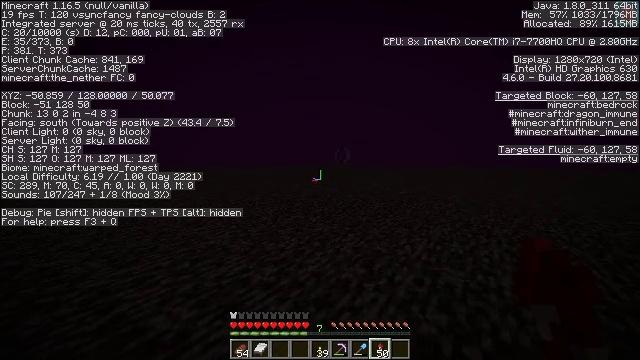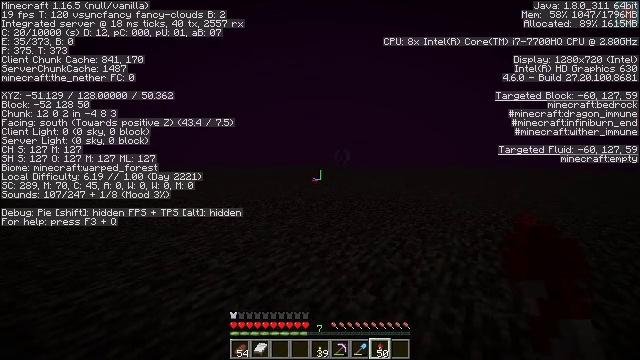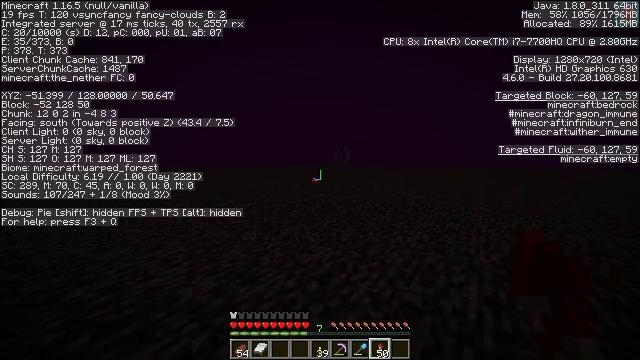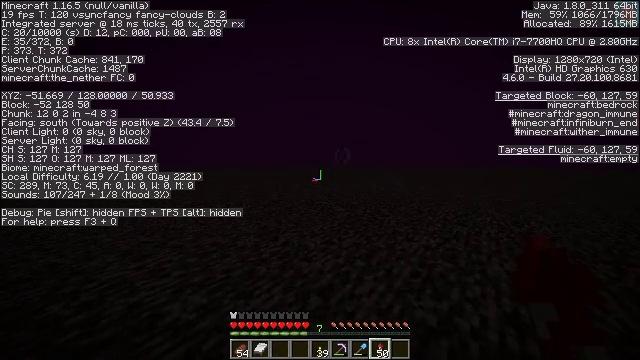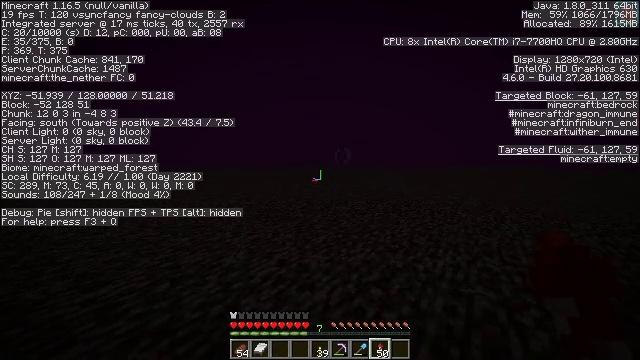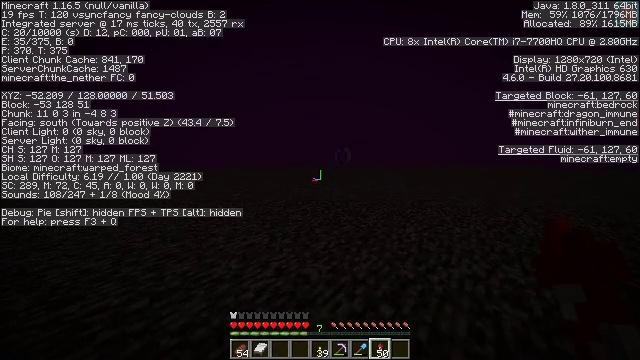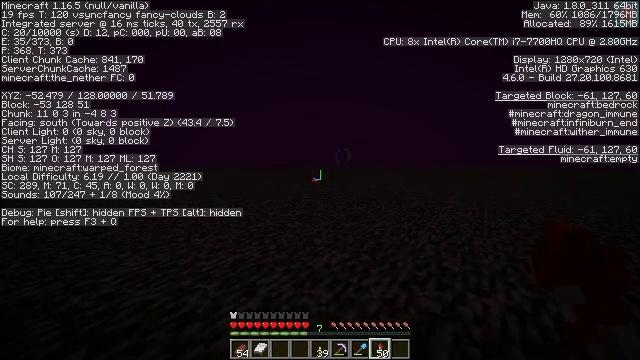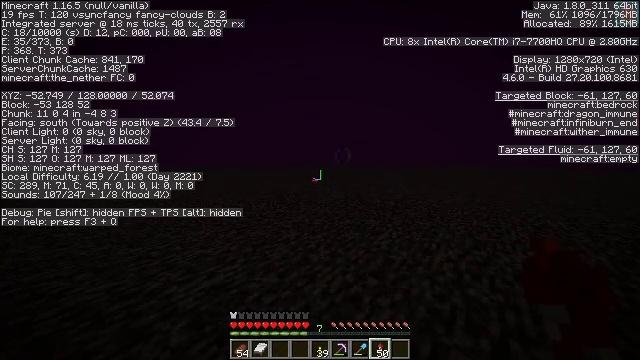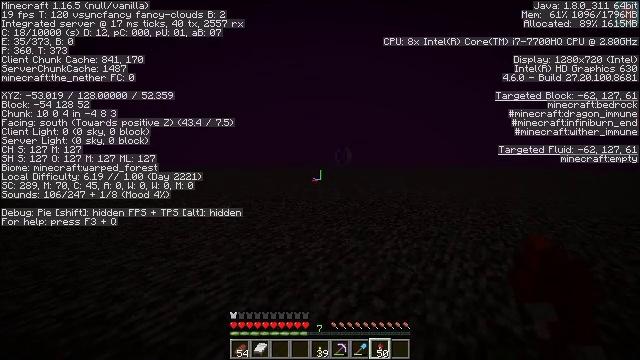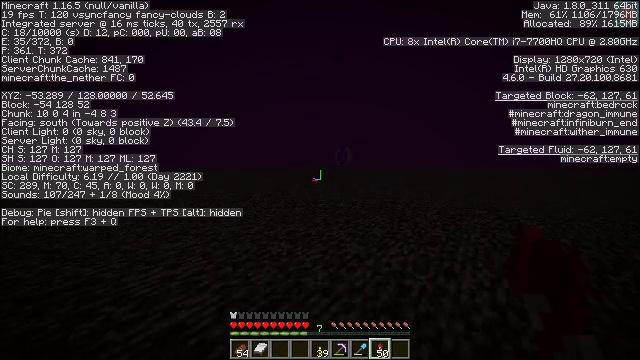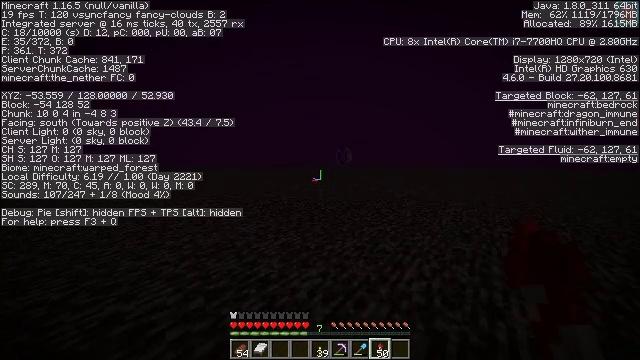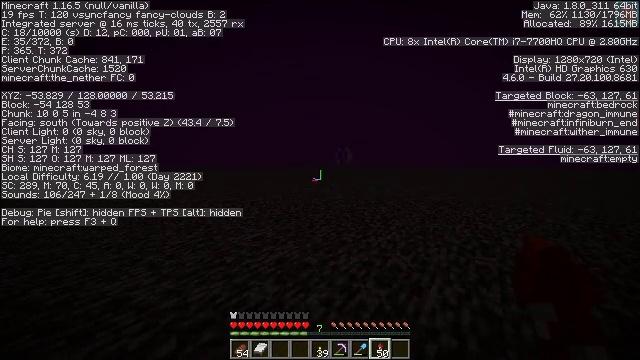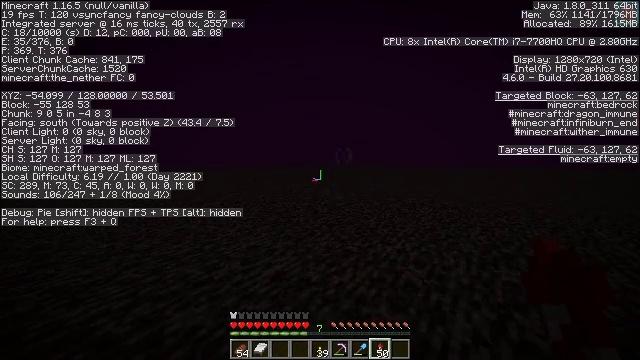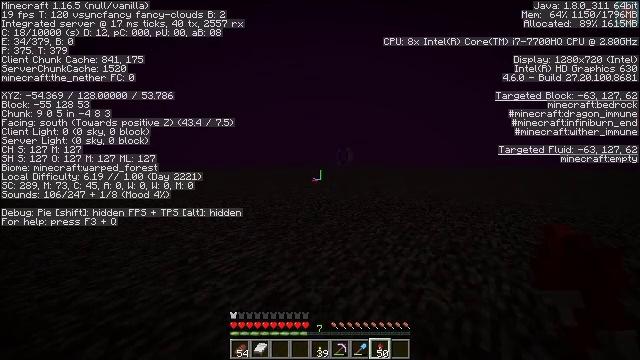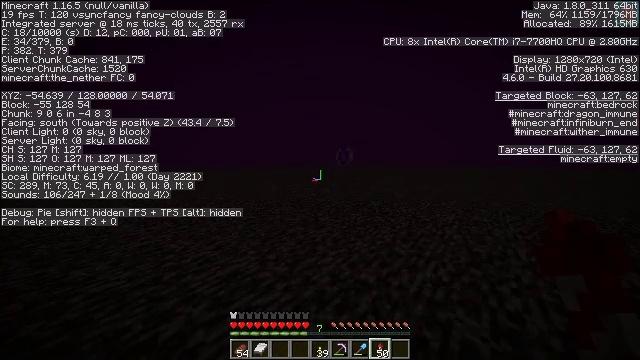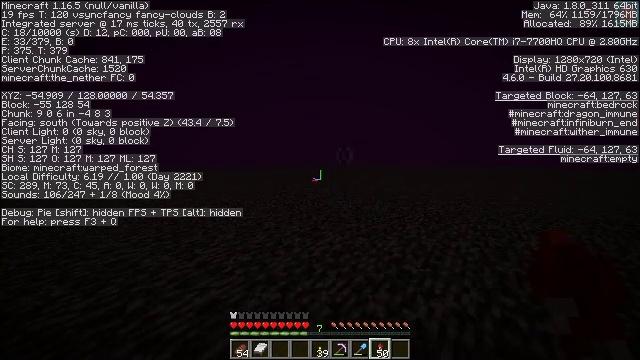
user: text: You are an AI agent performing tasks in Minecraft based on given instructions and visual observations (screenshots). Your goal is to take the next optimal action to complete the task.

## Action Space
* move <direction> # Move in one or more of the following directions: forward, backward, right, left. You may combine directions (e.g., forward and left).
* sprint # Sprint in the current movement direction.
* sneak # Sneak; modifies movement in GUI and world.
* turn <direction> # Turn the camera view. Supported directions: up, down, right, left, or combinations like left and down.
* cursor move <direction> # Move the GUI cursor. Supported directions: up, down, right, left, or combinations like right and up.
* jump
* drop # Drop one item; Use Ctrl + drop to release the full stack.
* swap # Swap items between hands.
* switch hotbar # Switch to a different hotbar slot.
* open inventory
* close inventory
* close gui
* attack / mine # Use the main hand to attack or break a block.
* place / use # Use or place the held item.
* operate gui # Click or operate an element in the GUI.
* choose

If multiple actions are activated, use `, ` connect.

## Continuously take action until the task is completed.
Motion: motion action
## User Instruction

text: Remove a firework rocket from the inventory.
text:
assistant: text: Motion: move forward
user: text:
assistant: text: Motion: move forward
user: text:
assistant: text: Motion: move forward
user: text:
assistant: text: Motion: move forward
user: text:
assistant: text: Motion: move forward
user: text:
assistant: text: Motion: move forward
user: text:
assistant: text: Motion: move forward
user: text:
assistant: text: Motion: move forward
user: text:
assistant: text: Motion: move forward
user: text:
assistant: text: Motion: move forward
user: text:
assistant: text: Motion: move forward
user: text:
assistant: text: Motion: move forward
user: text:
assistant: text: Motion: move forward
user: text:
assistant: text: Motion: move forward
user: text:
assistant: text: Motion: move forward
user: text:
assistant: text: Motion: move forward
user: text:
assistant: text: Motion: move forward
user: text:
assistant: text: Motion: move forward
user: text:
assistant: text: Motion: move forward
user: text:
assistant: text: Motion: move forward
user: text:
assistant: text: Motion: move forward
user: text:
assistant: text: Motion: move forward
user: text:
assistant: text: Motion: move forward
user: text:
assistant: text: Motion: move forward
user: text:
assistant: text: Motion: move forward
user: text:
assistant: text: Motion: move forward
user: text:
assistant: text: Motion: move forward
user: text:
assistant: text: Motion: move forward
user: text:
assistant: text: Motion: move forward
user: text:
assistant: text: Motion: move forward